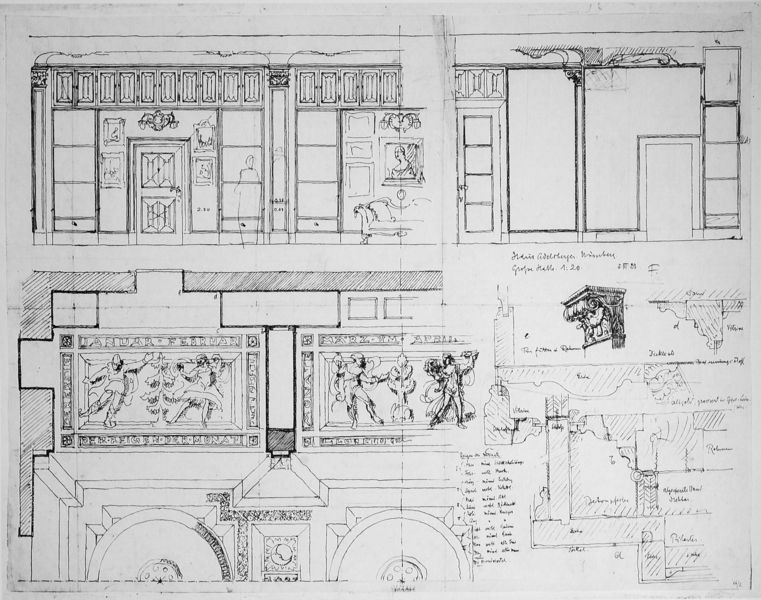
Titel: Entwurfzeichnungen für Details, Haus Adelsberger, Sigenastr.4, Nürnberg
Künstler: Theodor Fischer
Standort: Nürnberg.
Institution: Haus Adelsberger
Schlagwörter: weiß, menschen, fenster, grau, raum, schmuck, schwarz, skizze, säule, säulen, tür, zeichnung, zimmer, gebäude, haus, muster, ornament, wand, architektur, barock, feld, felder, kirche, boden, figur, interieur, decke, person, renaissance, rund, engel, skulptur, relief, schrift, bilder, sofa, rahmung, bogen, fassade, türen, studie, grafik, linien, türe, pilaster, saal, figuren, kuppel, dekoration, bordüre, tapete, detail, dekor, gerade, ornamente, verzierung, wandmalerei, stuck, tor, bögen, wände, eckig, bayern, rechteck, linie, schnitt, schwarz-weiss, radierung, text, beschriftung, bleistift, entwurf, schema, architrav, kapitelle, kapitell, fries, portal, sims, rau, gesims, wandaufriss, zeus, fresken, historismus, antikisierend, plan, konsole, deckengemälde, fresko, bordüren, putten, korinthisch, reliefs, szenen, bau, texte, geraden, details, mäander, athena, olivenbaum, friese, riss, grundriss, bauwerk, verziehrung, akantus, aufriss, zeichnungen, maßstab, bauzeichnung, zeichung, bauplan, aufteilung, gestaltung, kassettierung, notizen, freis, simms, baudekor, portaö, erläuterung, borten, erklärungen, kapitele, raüme, flachrelief, basrelief, wandgestaltung, rockocko, zimmer5, architecktur, lüftelmalerei, dekc, e ingang, balken+, +stuck, sudie